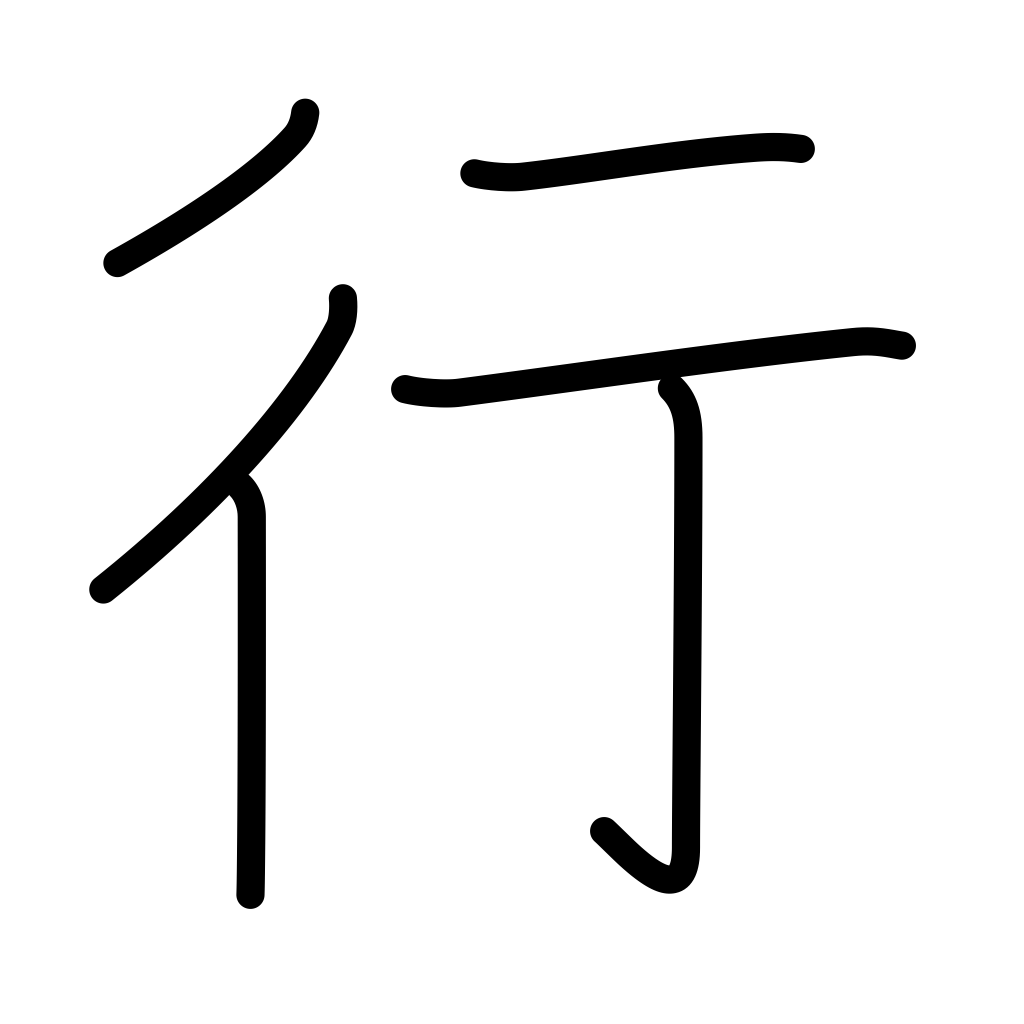
Meaning: going, journey, carry out, conduct, act, line, row, bank